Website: lowes
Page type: billing-address
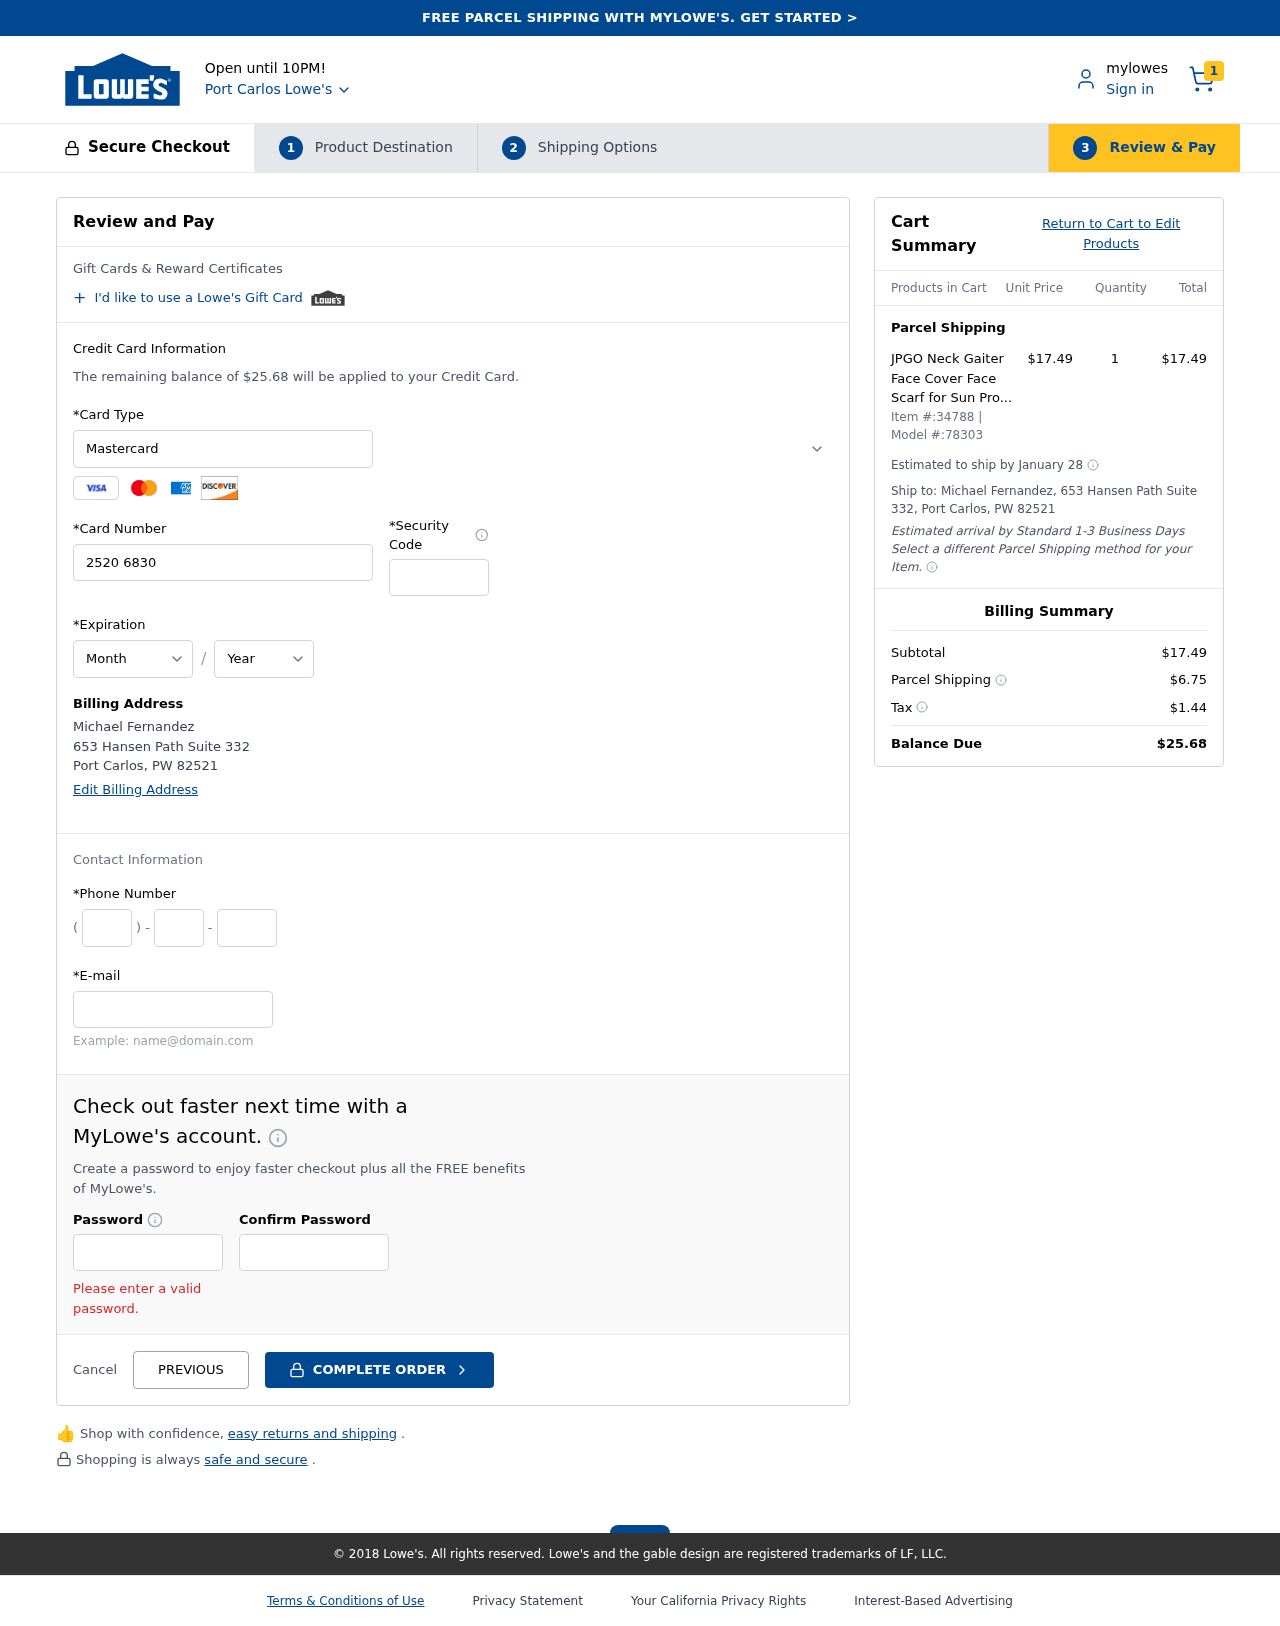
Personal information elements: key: PII_CARD_CVV
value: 634
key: PII_CARD_EXPIRY_MONTH
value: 01
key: PII_CARD_EXPIRY_YEAR
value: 30
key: PII_CARD_NUMBER
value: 2520 6830 6422 6434
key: PII_CARD_TYPE
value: Mastercard
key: PII_CITY
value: Port Carlos
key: PII_CITY_STATE_ZIP
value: Port Carlos, PW 82521
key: PII_EMAIL
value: mfernandez@yahoo.com
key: PII_FULLNAME
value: Michael Fernandez
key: PII_PHONE_AREA
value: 462
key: PII_PHONE_PREFIX
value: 407
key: PII_PHONE_SUFFIX
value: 7329
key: PII_STREET
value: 653 Hansen Path Suite 332
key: PII_FULLNAME2
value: Michael Fernandez
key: PII_STATE
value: PW
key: PII_STATE_ABBR
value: PW
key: PII_POSTCODE
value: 82521
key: PII_POSTCODE_FULL
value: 82521
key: PII_CITY_STATE
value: Port Carlos, PW
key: PII_POSTCODE_NUMERIC
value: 82521
Product elements: key: PRODUCT1_NAME
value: JPGO Neck Gaiter Face Cover Face Scarf for Sun Protection Washable Reusable Balaclava Bandana 1 Piec
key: PRODUCT1_PRICE
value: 17.49
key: PRODUCT1_QUANTITY
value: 1
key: PRODUCT_ITEM_NUMBER
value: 34788
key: PRODUCT_MODEL_NUMBER
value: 78303
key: PRODUCT1_LINE_TOTAL
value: $17.49
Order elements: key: ORDER_NUM_ITEMS
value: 1
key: ORDER_TOTAL
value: $25.68
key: ORDER_SHIPPING_DATE
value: January 28
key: ORDER_SUBTOTAL
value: $17.49
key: ORDER_SHIPPING_COST
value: $6.75
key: ORDER_TAX
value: $1.44